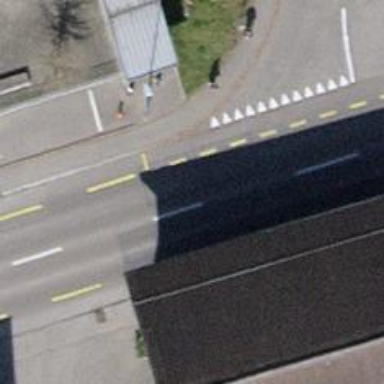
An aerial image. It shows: Bus stop with platform for public transport.